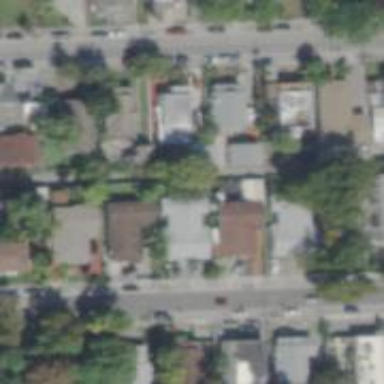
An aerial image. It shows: Alley with asphalt surface designated as service road.